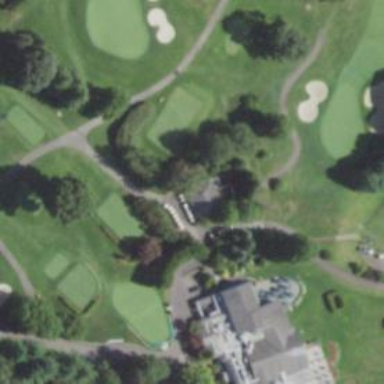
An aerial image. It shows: Path for both roads and golfers.